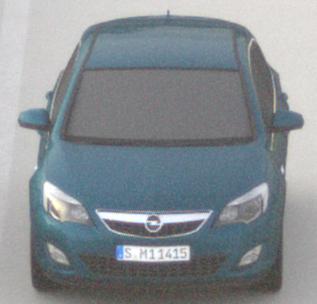
Make: Opel
Model: Astra 1.4 ecoFlex
Detailed model: Astra (J)
Model produced from: 2009/12
Model produced until: 2010/12
Doors: 5
Color: blue
Road condition: dry road
Daytime: sunrise or sunset
Contrast: low contrast